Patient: sex M, age 53
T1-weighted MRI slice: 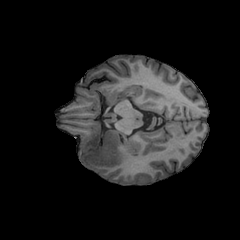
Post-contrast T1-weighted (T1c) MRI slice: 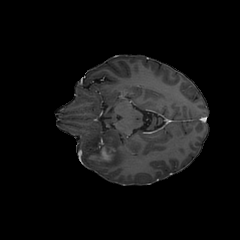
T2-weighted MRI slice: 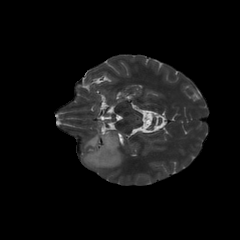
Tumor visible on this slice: yes
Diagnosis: Astrocytoma, IDH-mutant
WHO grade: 4